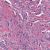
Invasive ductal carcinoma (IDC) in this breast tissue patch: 1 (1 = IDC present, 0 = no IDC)